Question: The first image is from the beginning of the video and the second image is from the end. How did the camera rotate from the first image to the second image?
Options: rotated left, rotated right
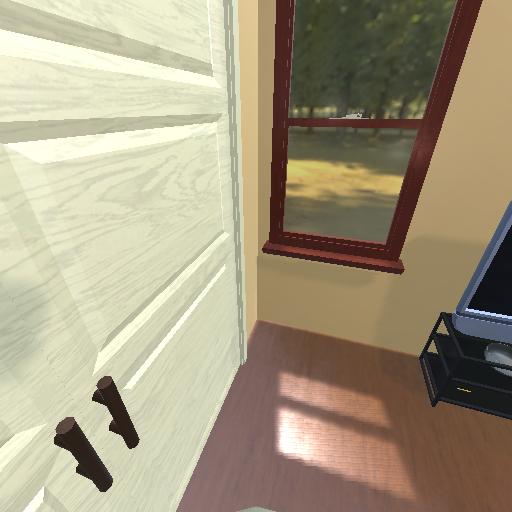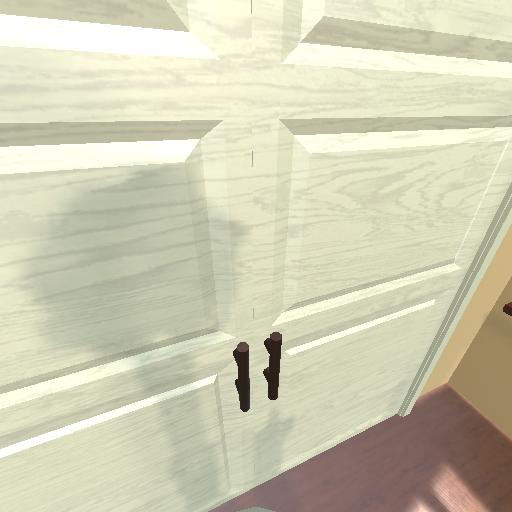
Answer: rotated left